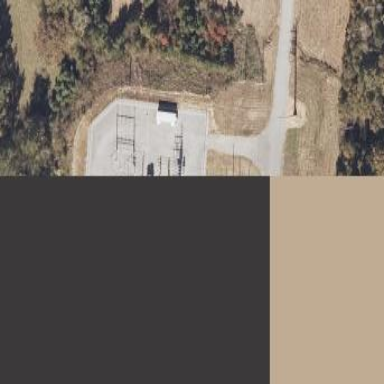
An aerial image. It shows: Distribution power substation secured by fence.